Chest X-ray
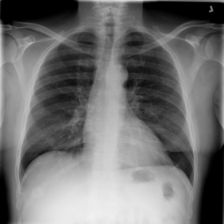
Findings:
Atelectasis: negative
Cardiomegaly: negative
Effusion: negative
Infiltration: negative
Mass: negative
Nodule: negative
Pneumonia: negative
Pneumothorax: negative
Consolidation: negative
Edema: negative
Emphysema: negative
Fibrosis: negative
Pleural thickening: negative
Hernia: negative